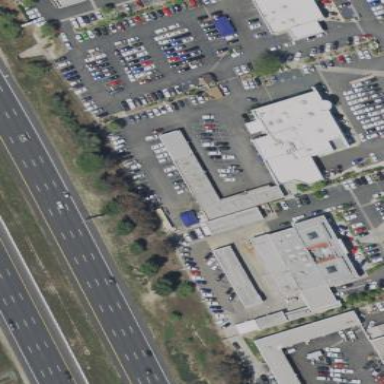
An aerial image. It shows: Building that houses car repair shop.